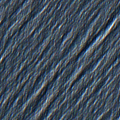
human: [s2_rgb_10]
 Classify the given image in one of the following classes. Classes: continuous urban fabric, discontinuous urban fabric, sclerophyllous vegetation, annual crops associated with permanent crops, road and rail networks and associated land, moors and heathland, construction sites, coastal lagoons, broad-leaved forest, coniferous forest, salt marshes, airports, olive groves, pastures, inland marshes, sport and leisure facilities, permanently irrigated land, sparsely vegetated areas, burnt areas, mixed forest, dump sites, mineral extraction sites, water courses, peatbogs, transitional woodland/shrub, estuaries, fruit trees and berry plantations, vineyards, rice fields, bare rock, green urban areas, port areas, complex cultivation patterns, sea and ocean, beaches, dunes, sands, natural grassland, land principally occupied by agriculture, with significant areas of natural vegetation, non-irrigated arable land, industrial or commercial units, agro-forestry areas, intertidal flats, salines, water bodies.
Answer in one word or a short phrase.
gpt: continuous urban fabric